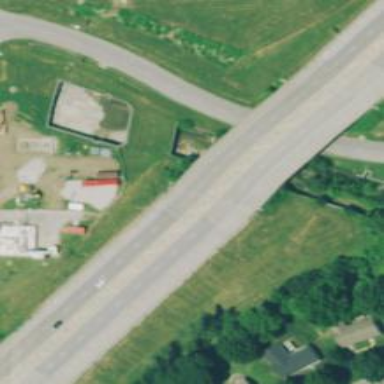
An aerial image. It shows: Trunk highway with expressway features.